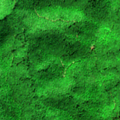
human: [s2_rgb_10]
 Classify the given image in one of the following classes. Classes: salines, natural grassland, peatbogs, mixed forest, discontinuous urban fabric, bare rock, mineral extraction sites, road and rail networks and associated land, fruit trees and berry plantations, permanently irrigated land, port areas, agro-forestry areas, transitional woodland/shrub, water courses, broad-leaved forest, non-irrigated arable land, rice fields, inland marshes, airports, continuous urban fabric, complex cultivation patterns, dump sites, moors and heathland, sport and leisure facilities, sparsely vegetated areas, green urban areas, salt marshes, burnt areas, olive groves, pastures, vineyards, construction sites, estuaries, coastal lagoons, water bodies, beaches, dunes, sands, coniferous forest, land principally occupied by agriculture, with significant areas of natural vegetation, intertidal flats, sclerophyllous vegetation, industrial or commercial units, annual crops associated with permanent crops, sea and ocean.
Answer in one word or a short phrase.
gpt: broad-leaved forest